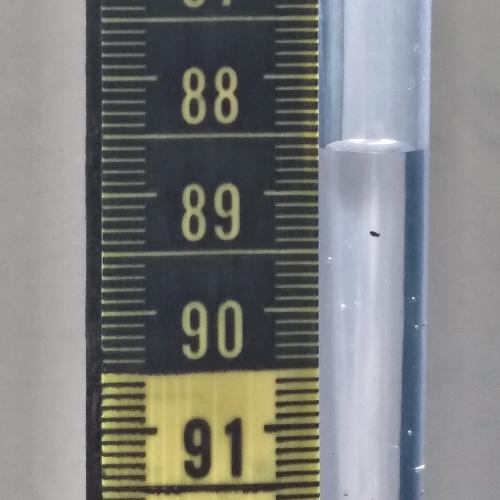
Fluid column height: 88.6 cm